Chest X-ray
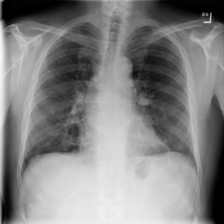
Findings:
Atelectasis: negative
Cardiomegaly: negative
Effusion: negative
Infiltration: negative
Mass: negative
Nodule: positive
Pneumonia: negative
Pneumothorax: negative
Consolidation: negative
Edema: negative
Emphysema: negative
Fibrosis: negative
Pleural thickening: negative
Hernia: negative